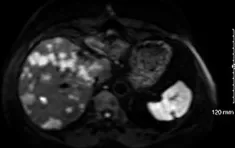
Radiological (MRI Diffusion) to CAPTEM and pasireotide. June 2020, before CAPTEM.
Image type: radiology (mri)